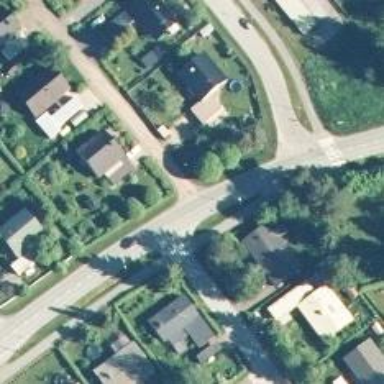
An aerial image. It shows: Road with "give way" sign.